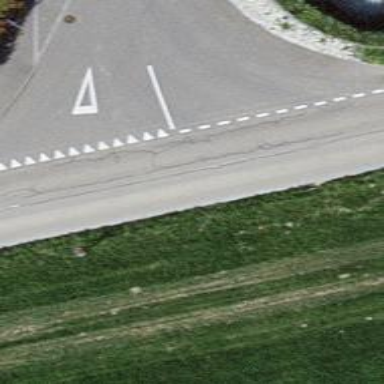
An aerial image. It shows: Road with "give way" sign.